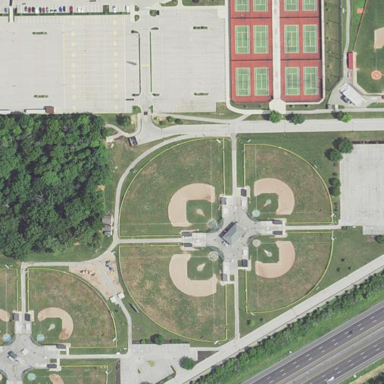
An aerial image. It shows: Baseball pitch for leisure land.